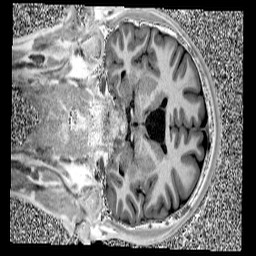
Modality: UNIT1
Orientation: coronal
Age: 13
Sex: male
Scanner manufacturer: siemens
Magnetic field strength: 3 T
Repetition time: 4 s
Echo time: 0.00299 s